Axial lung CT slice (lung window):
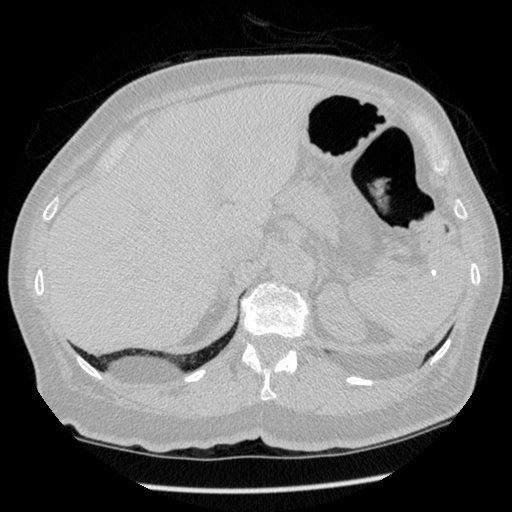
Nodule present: no